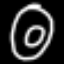
Label: donut